Question: What is that which is shown on the Firebase Firestore page, what's its use case and how does it benefit my project?

From the documentation, I get that it's used to query collections and sub-collections in that actual Firestore database.
But does this used just for visualizing the queries from it? or does it prepare those types of queries to be ready when requesting them so it will cause some performance and speed of requesting improvements?
and when should I use it, and when I shouldn't?
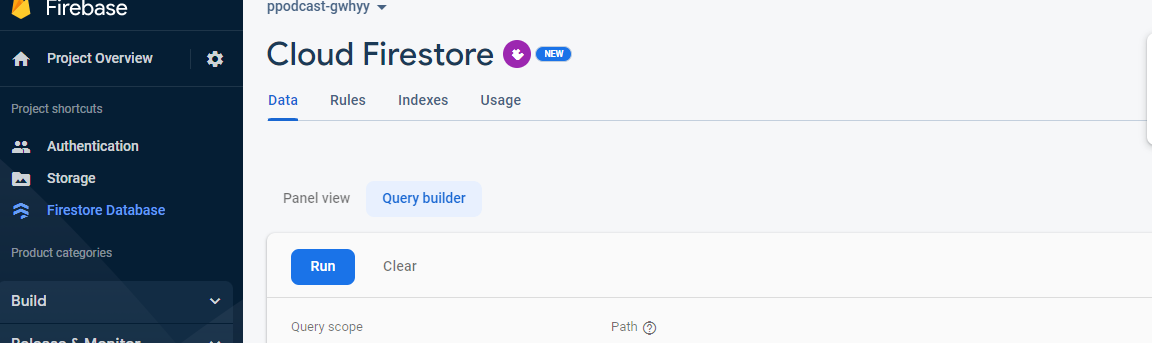
Answer: The new query building in the Firestore console is just a visual way to build a query that then determines what data the console shows. I find it most helpful to limit the amount of data the console shows, and to see if a query is going to be possible before I translate it in to code.
Aside from that, the query build shows the resulting documents in a tabular view (rather than the panel view that already existed), which makes it possible to compare documents at a glance and fits more data in less space.